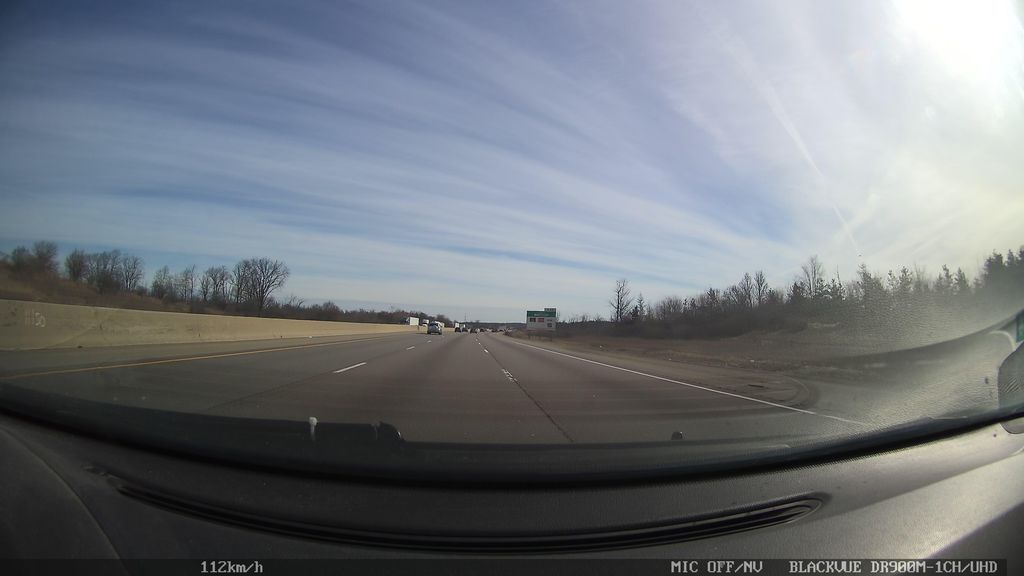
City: kitchener-waterloo